Here is the time-frequency representation (spectrogram) of a rolling-element bearing's vibration measurement. Determine the bearing's health state. Answer with exactly one of: normal, inner_race, outer_race, ball.
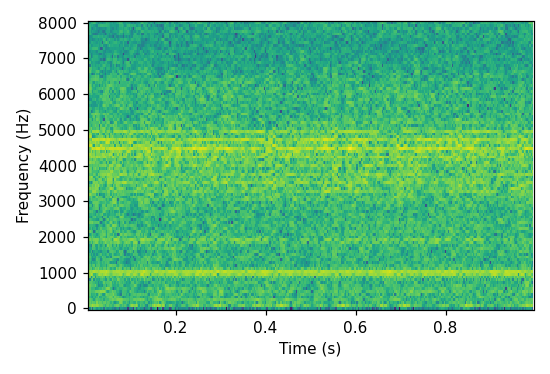
Answer: outer_race